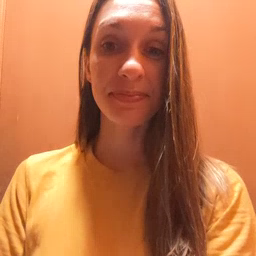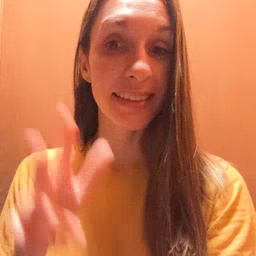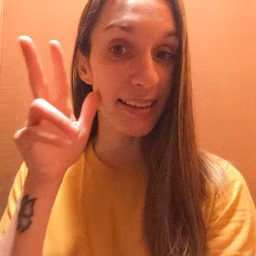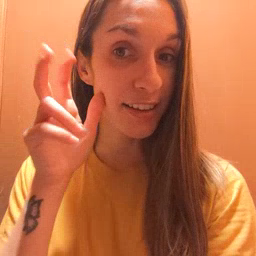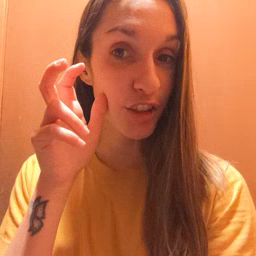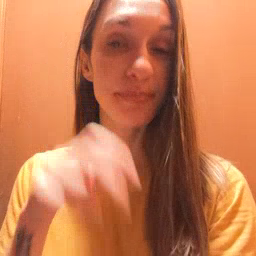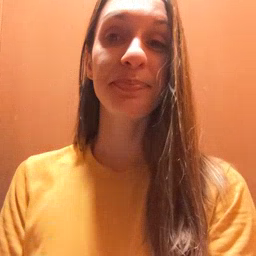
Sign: hear